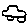
Label: car